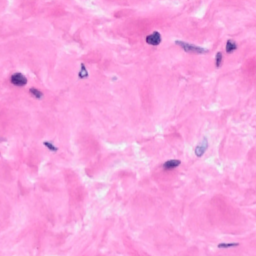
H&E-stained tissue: Breast